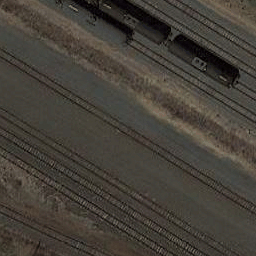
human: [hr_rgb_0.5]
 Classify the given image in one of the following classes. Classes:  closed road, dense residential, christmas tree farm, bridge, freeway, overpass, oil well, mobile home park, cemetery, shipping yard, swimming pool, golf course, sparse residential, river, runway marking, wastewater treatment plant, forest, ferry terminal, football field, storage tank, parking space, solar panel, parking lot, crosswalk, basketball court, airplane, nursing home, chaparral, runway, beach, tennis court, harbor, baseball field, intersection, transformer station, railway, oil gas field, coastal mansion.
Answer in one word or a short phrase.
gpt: railway